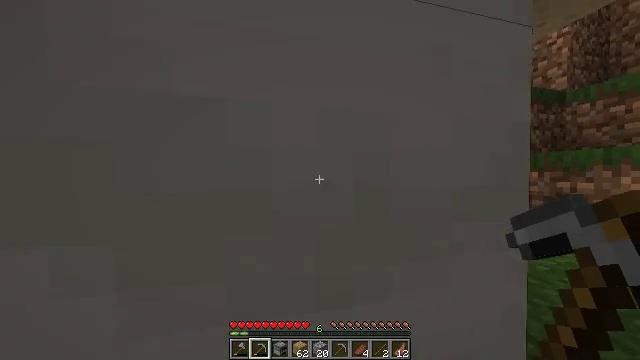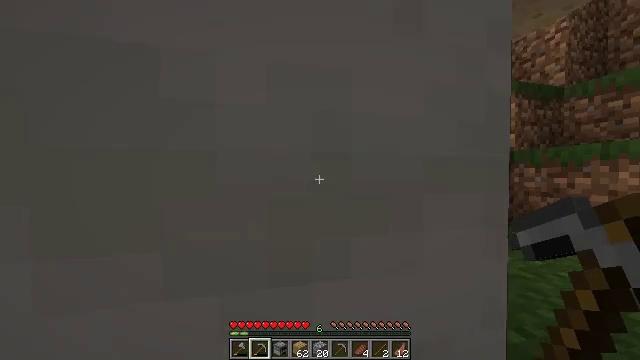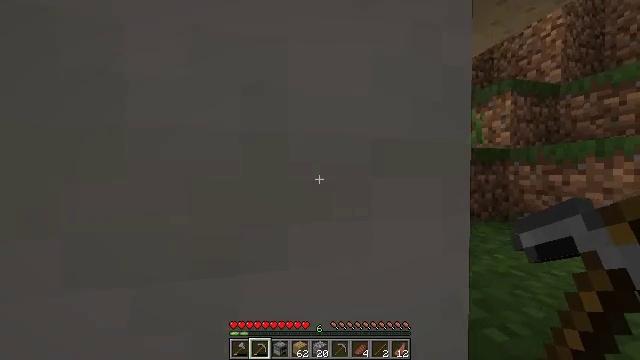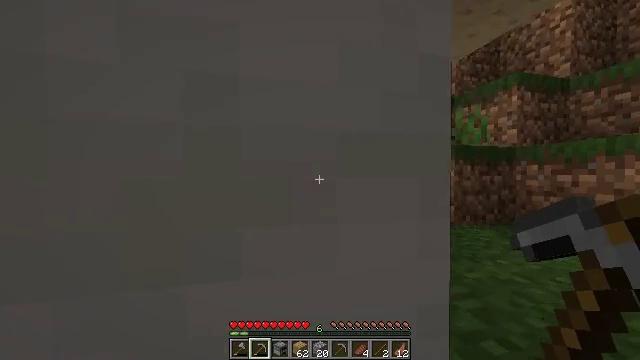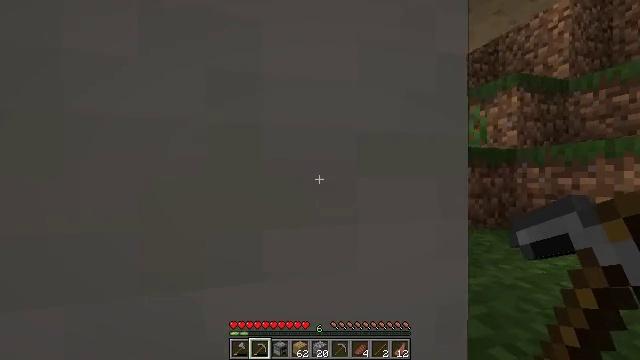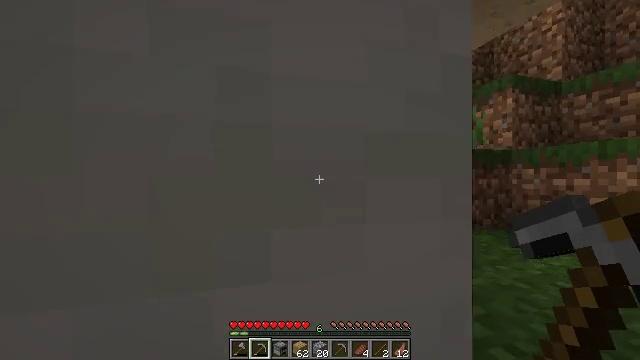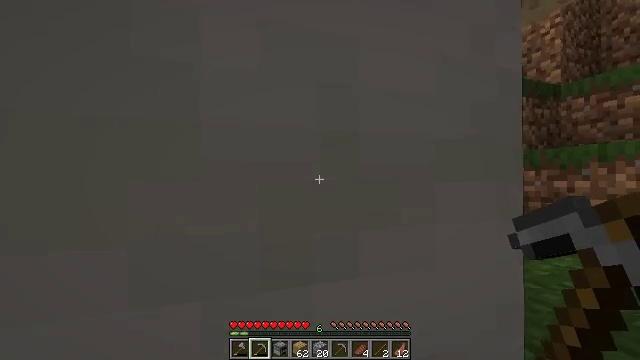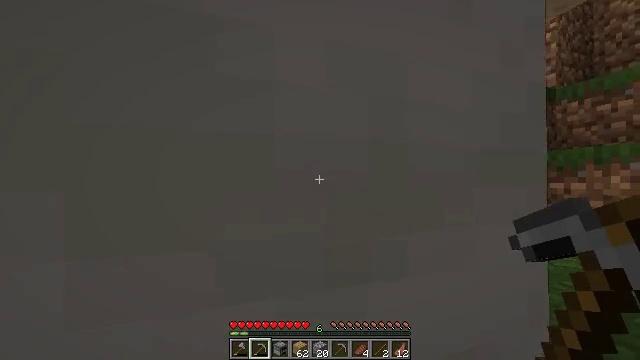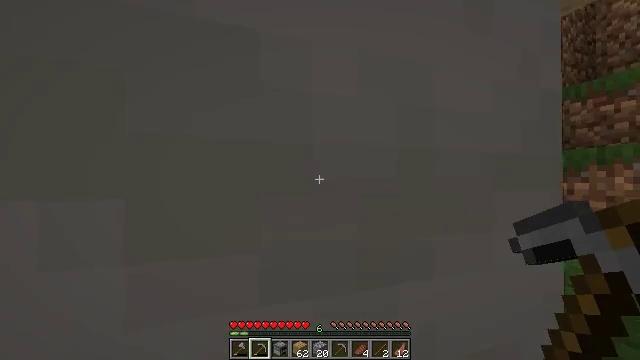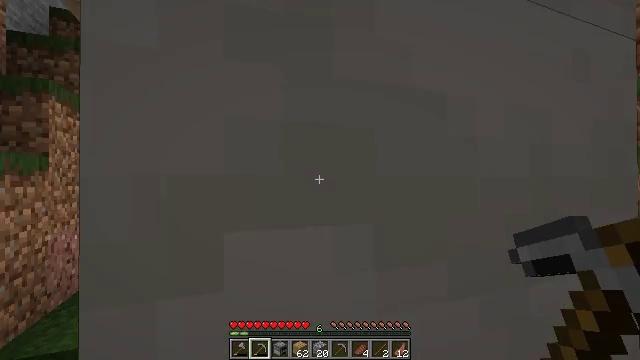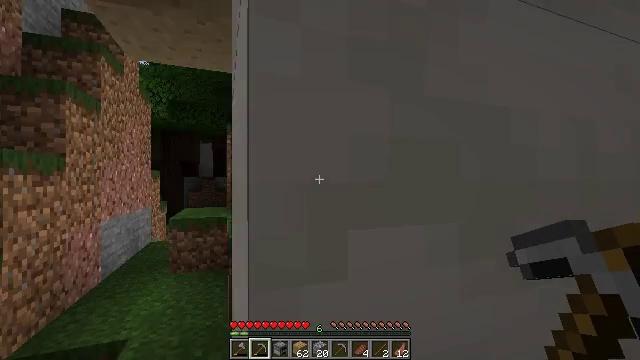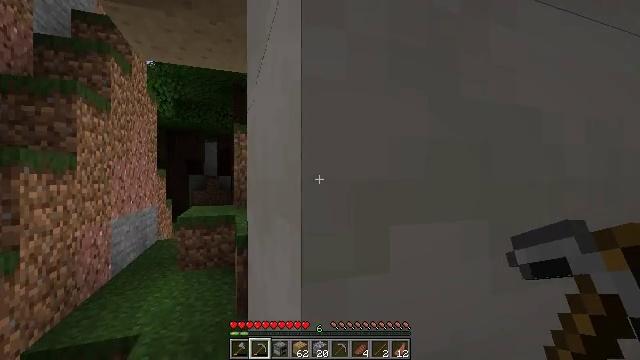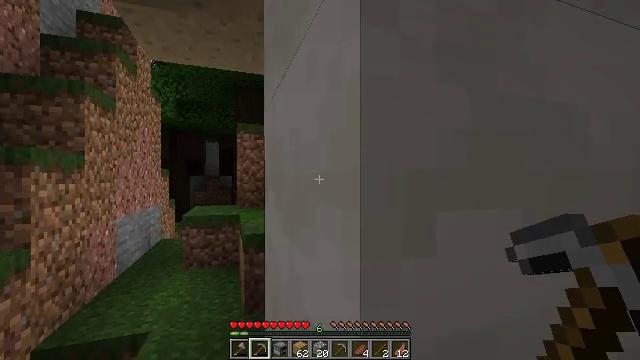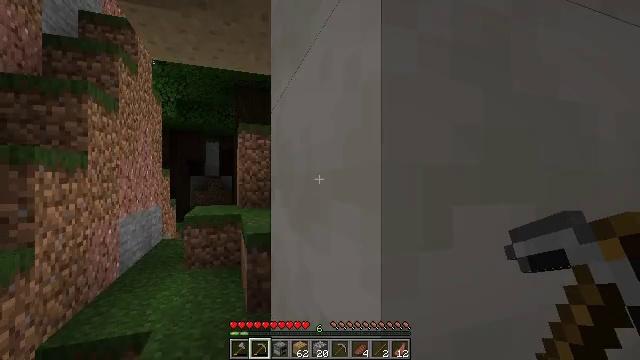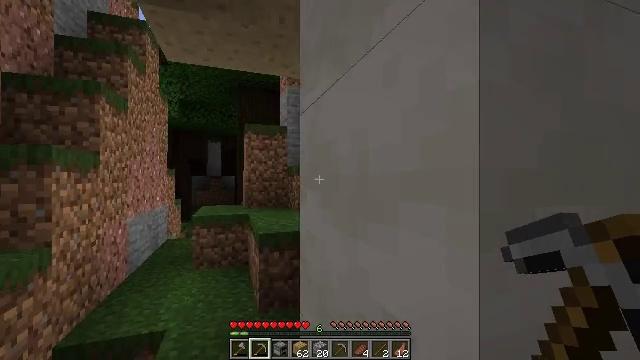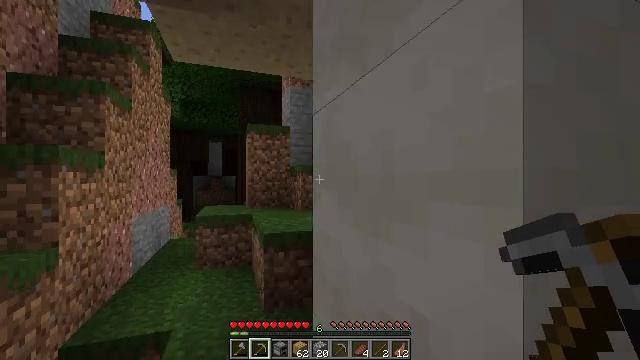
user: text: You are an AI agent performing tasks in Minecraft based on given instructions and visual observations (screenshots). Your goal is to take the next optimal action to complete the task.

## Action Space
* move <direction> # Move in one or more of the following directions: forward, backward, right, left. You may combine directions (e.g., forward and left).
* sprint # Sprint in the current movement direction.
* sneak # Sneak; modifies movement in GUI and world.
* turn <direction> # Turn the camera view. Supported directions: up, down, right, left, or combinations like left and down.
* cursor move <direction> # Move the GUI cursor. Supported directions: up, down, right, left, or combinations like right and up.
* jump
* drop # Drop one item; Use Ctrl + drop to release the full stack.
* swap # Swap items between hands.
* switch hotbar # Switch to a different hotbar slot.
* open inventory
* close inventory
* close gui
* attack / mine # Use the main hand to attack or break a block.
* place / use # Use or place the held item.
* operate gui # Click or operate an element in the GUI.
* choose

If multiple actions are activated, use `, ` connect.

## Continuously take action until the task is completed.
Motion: motion action
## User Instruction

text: Collect the dead bush from dry areas.
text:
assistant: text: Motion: move forward and move left
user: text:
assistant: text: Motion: move forward and move left
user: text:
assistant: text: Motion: move forward and move left
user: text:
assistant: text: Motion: move forward and move left, turn right
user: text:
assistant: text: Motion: move forward and move left, turn right
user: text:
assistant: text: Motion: move forward and move left, turn right
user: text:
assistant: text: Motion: move forward and move left, turn right
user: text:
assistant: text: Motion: move left
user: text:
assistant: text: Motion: move left
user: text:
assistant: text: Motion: move forward and move left
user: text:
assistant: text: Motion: move forward and move left
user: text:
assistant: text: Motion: move forward
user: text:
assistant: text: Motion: move forward and move left
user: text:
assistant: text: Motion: move left
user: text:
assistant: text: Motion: move left
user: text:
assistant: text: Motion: move left
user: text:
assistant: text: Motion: move left
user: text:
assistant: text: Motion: move left
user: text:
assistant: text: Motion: move forward and move left, turn left and down
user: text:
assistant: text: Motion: move forward and move left
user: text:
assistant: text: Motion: move forward
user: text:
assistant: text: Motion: move forward
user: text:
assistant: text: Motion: move forward, turn left
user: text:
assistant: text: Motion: move forward
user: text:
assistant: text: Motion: move forward, turn left
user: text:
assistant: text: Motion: move forward, turn left
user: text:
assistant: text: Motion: move forward
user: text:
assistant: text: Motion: move forward, turn left
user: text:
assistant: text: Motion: move forward, turn left, jump
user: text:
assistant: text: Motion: move forward, turn left, jump